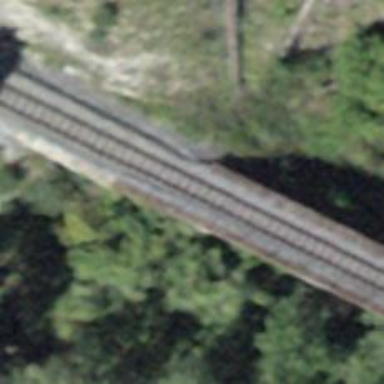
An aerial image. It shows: Narrow-gauge railway bridge with electrified contact line for single track.